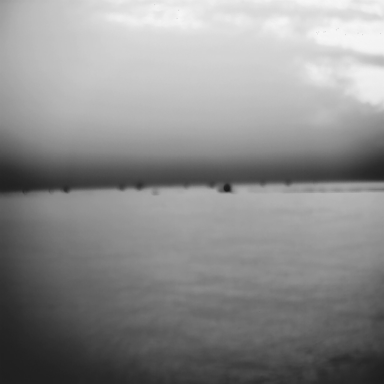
There are eight bulk_carriers in the infrared image.